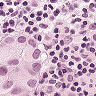
Metastatic tissue present: yes